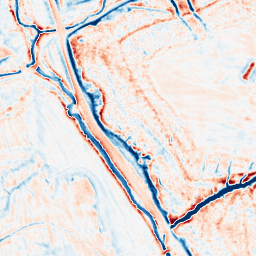
Category: edge_preserving
Decomposition family: anisotropic_diffusion
Decomposition parameters: iterations: 50
kappa: 100
gamma: 0.1
Upsampling method: cubic_mitchell
Upsampling parameters: scale: 2
Upsampling scale: 2